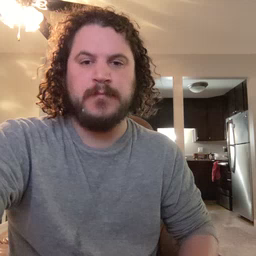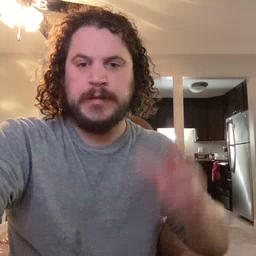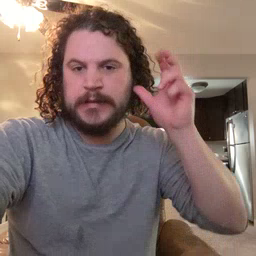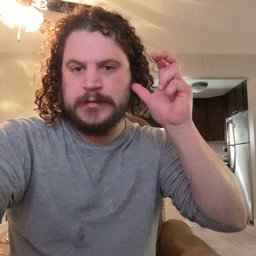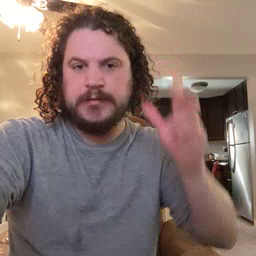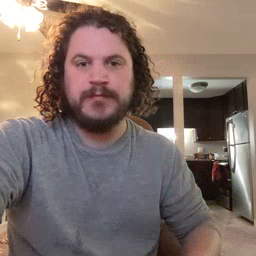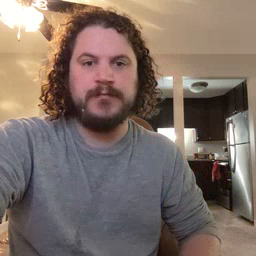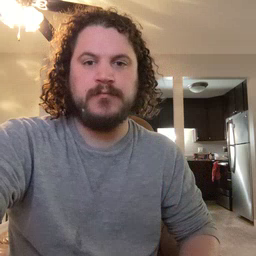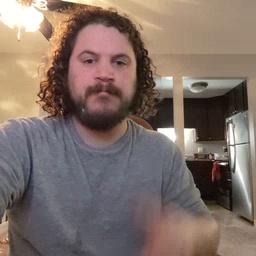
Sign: listen